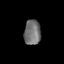
Tissue: lung
Cell type: Epithelial cells
Senescence score: 0.2416
Nuclear area (px): 407
Mean DAPI intensity: 113.553